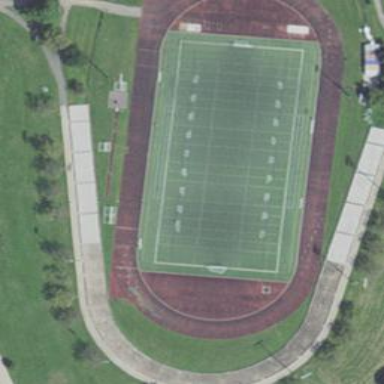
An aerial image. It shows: Artificial turf pitch used for American football.